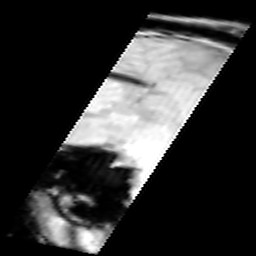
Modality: inplaneT1
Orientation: sagittal
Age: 23
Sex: male